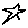
Label: star